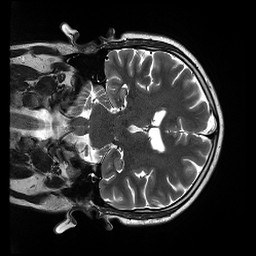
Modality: T2w
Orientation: coronal
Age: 30
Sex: male